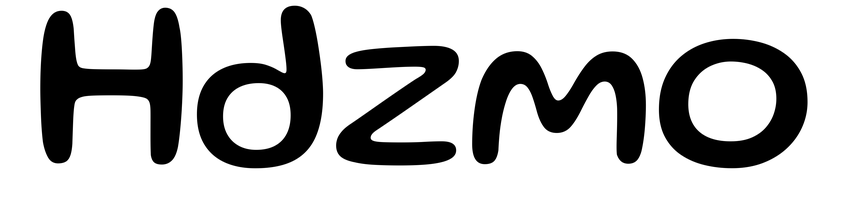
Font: Gluten_Regular